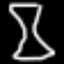
Label: hourglass